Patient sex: M
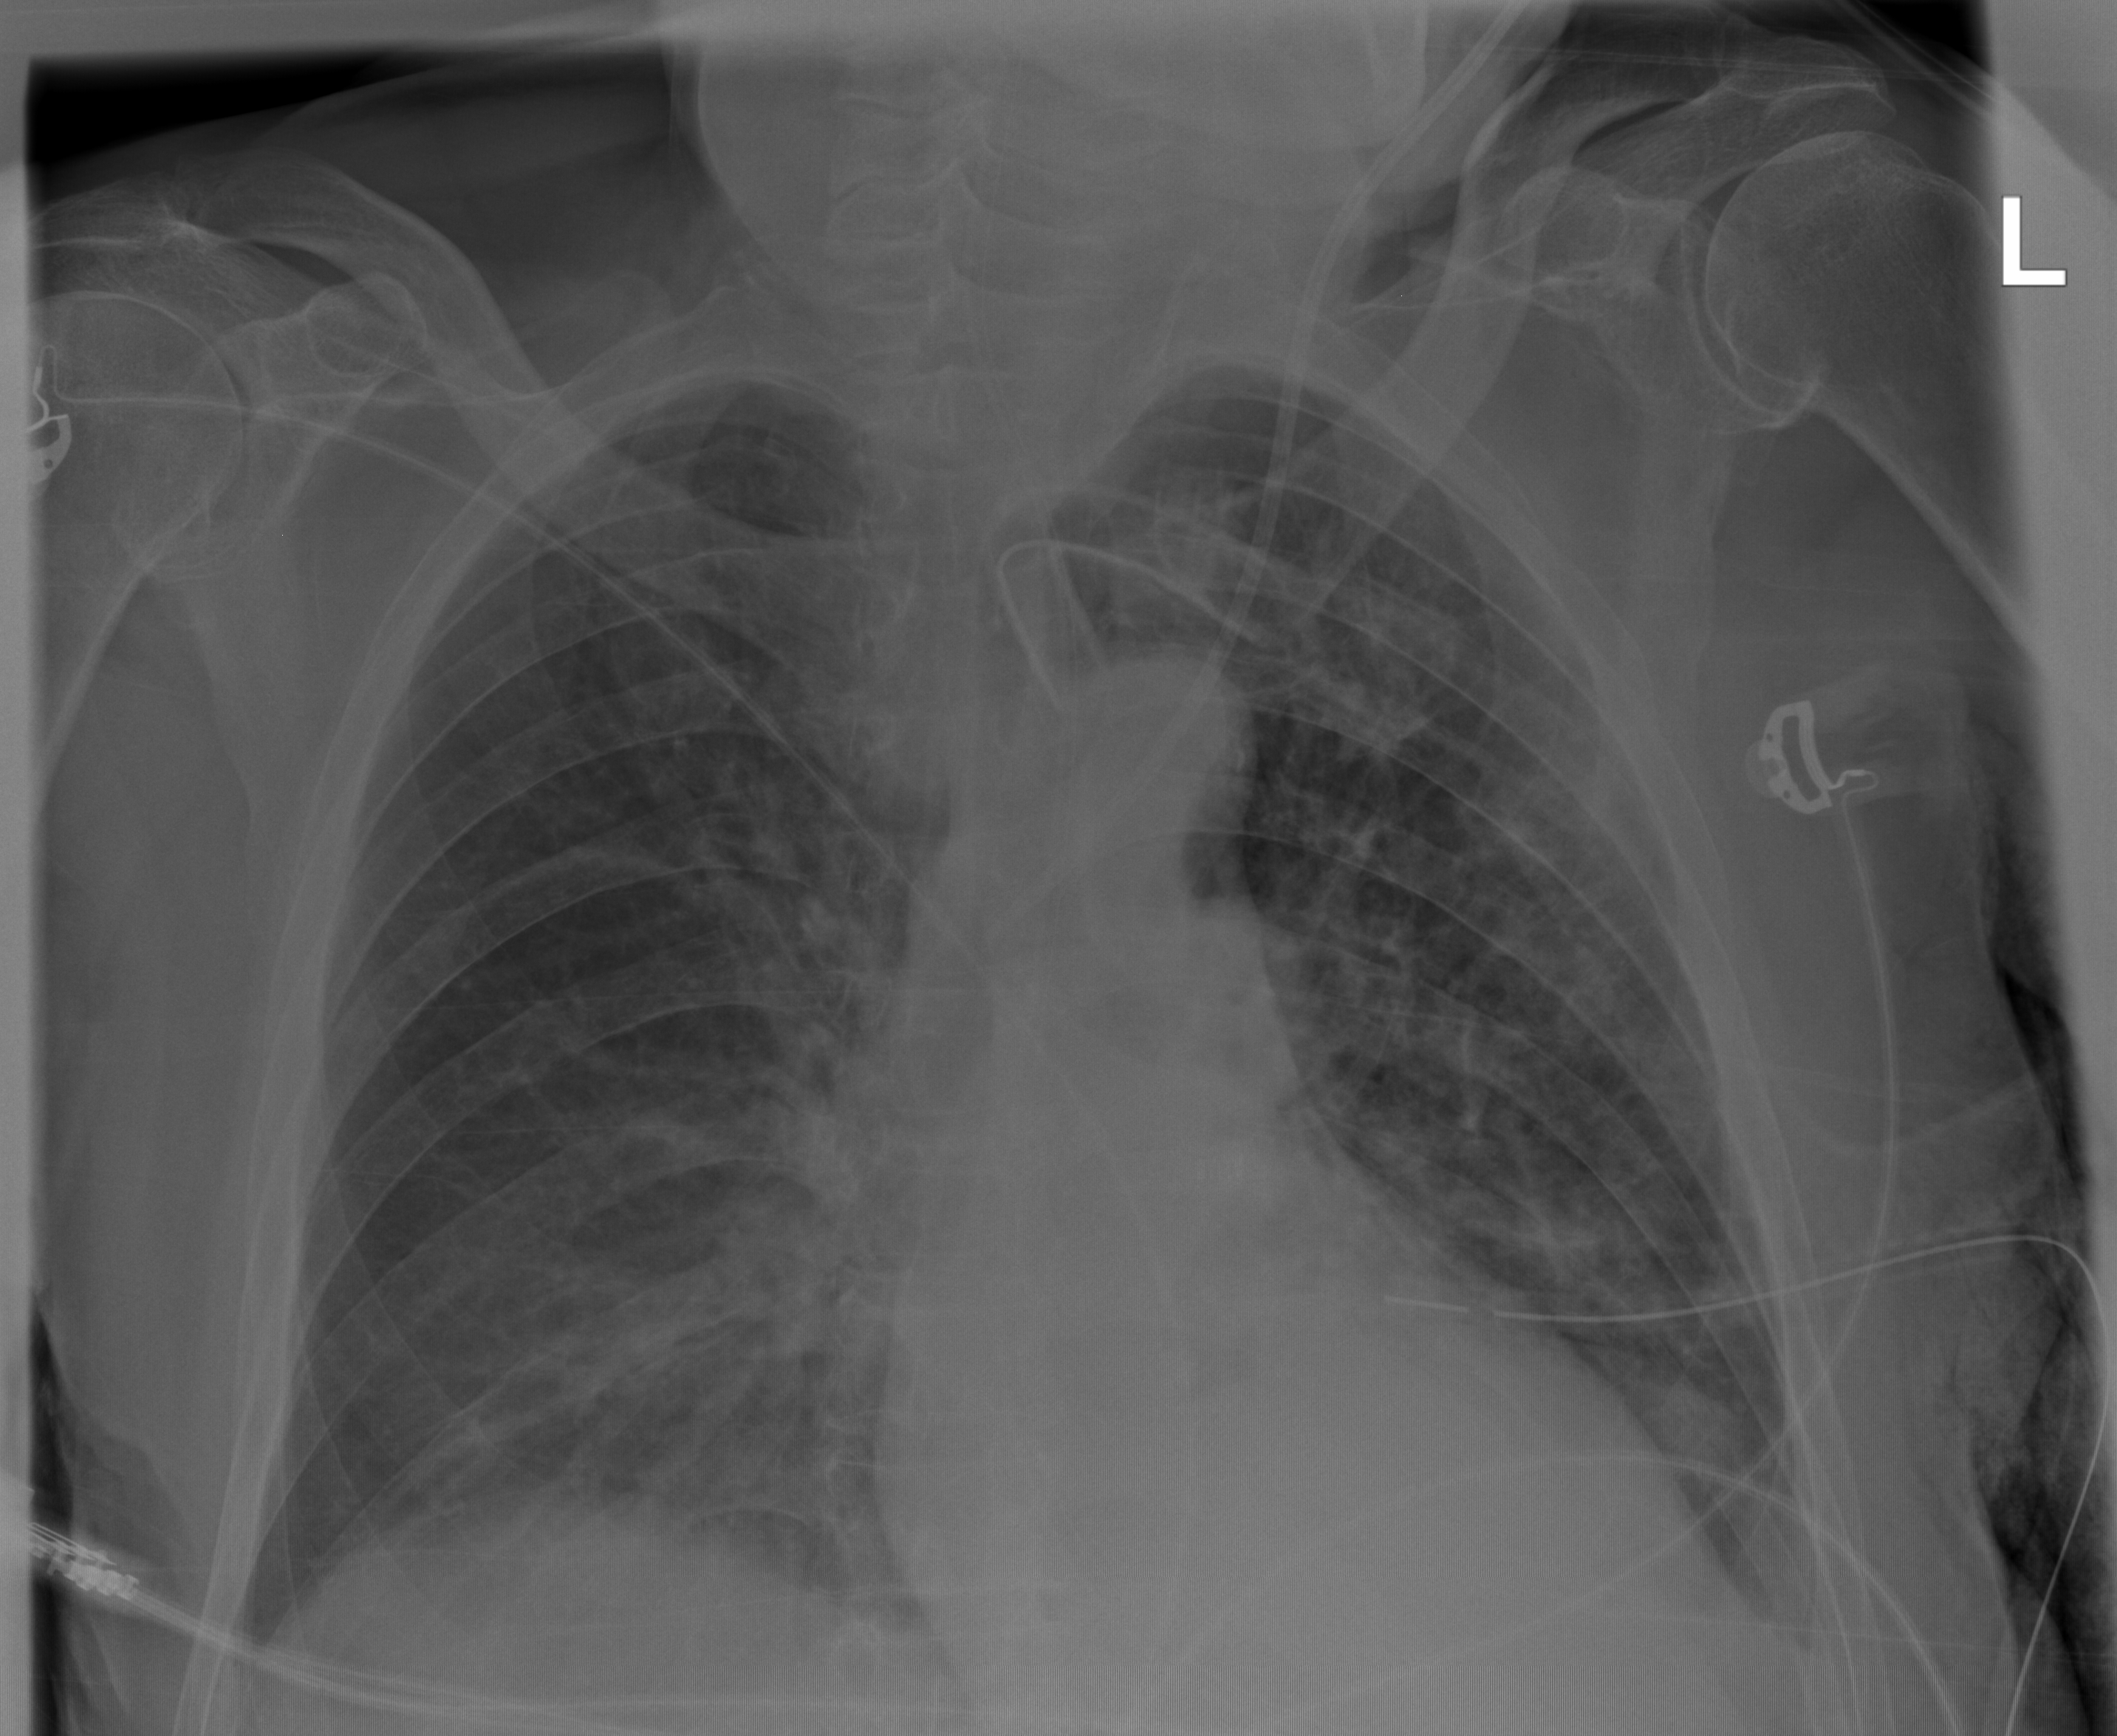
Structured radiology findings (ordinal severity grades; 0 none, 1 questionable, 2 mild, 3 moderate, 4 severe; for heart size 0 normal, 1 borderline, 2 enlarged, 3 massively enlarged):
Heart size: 0
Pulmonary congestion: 2
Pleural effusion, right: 0
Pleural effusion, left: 0
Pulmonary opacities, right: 2
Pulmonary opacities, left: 2
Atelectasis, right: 2
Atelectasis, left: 2